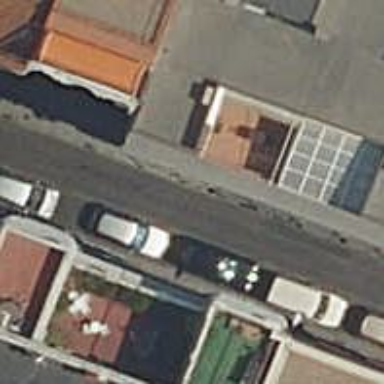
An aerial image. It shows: Restaurant.